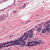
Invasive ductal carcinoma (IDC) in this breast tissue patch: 0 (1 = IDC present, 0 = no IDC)